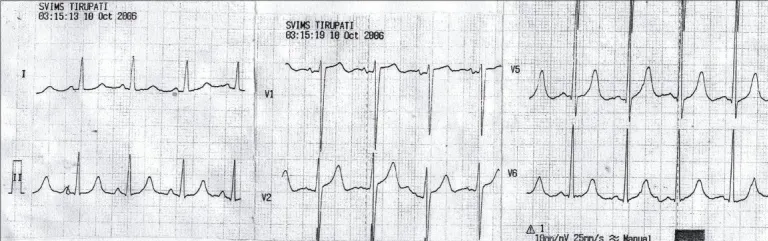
Showing features of left ventricular hypertrophy: Nornal sinus rhythm, rate 73/min. Left axis deviation, reappearance of P waves, high amplitude QRS complexes, S in V1 30 mm, R in V6 23 mm suggesting left ventricular hypertrophy and decrease in T wave amplitude. This ECG was taken after hemodialysis (S. K 5.3 meq/l).
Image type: electrography (ekg)